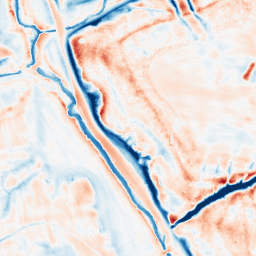
Category: trend_removal
Decomposition family: local_polynomial
Decomposition parameters: window_size: 21
degree: 1
Upsampling method: bspline
Upsampling parameters: scale: 4
Upsampling scale: 4